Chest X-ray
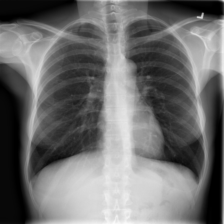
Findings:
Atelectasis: negative
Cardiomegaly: negative
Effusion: negative
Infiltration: negative
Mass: negative
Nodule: negative
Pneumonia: negative
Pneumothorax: negative
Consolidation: negative
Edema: negative
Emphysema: negative
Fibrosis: negative
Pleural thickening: negative
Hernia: negative